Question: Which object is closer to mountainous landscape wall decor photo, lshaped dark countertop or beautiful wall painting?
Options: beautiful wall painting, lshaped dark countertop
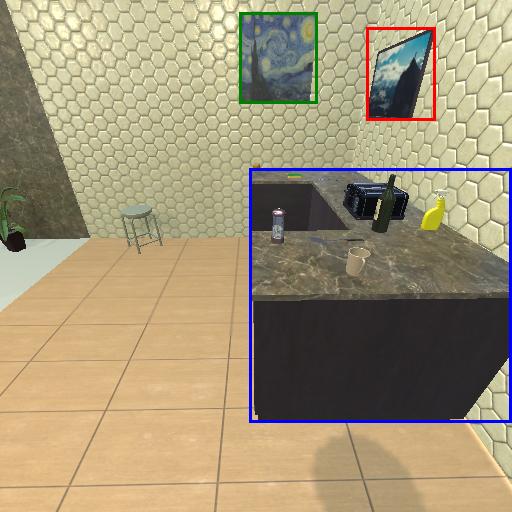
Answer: beautiful wall painting